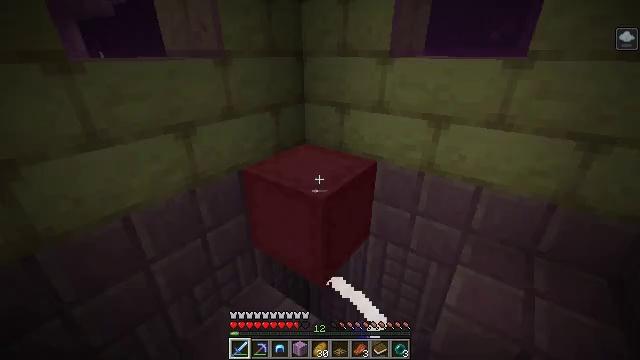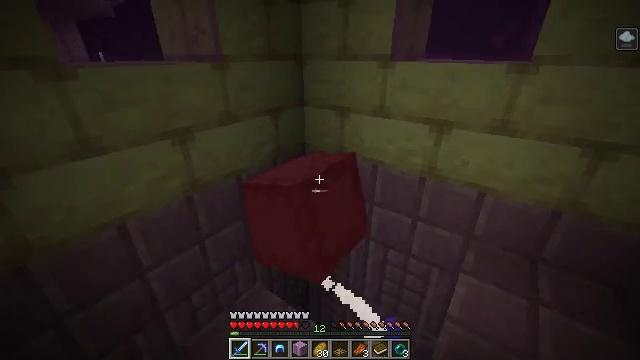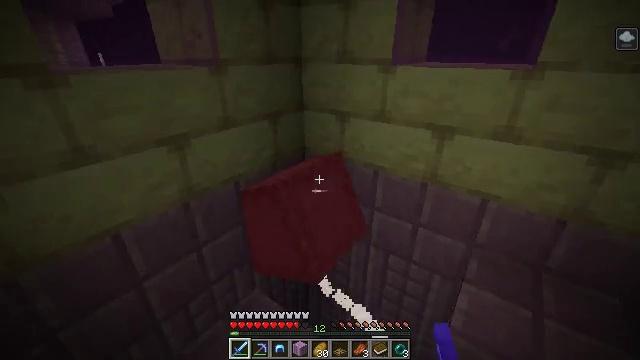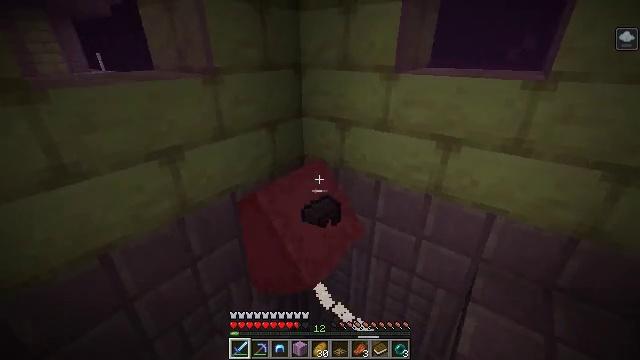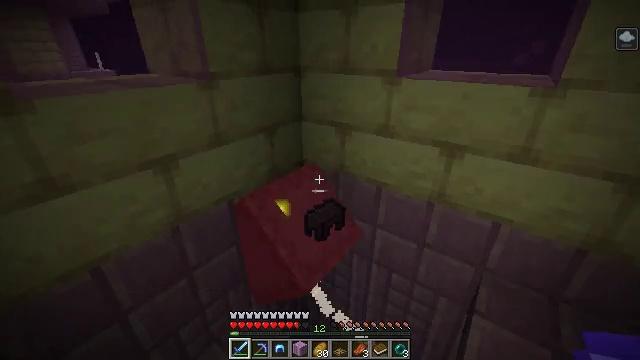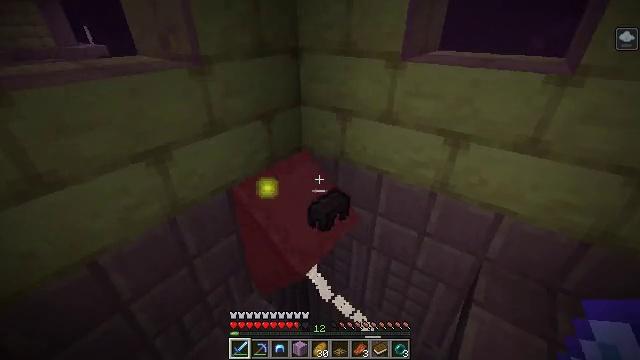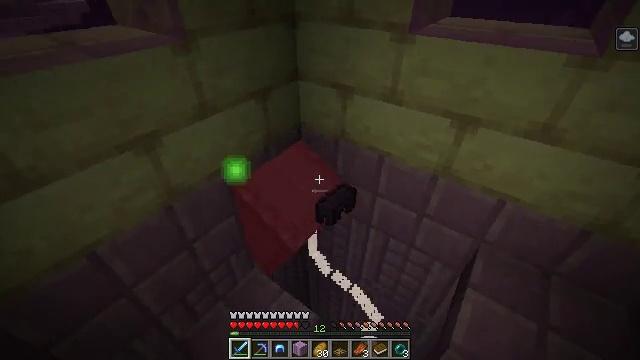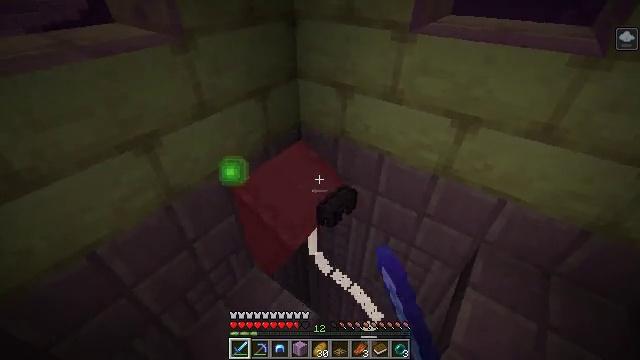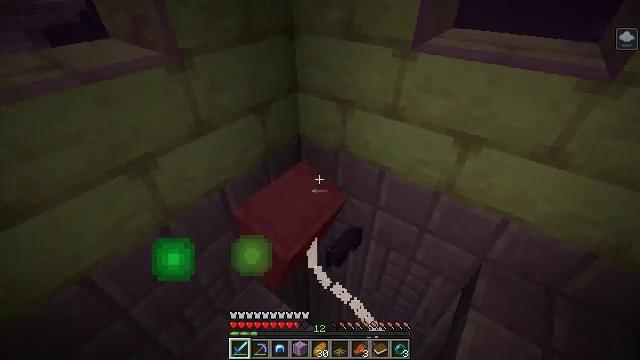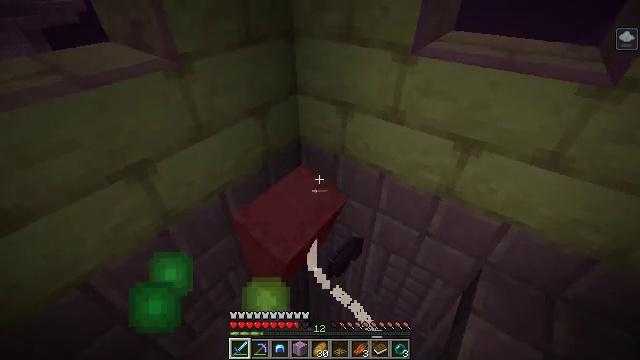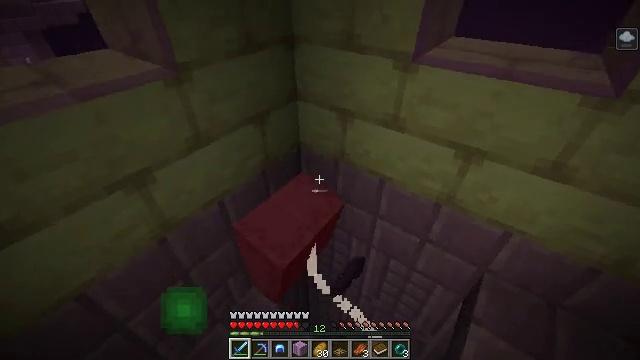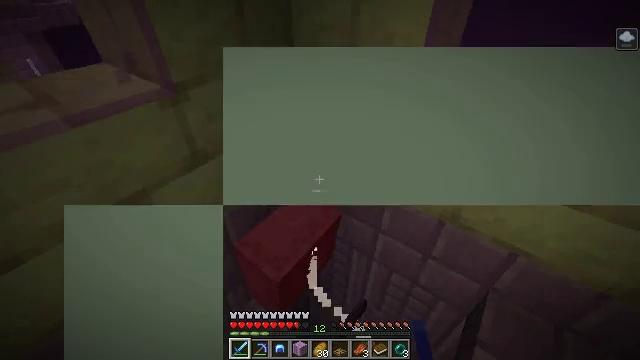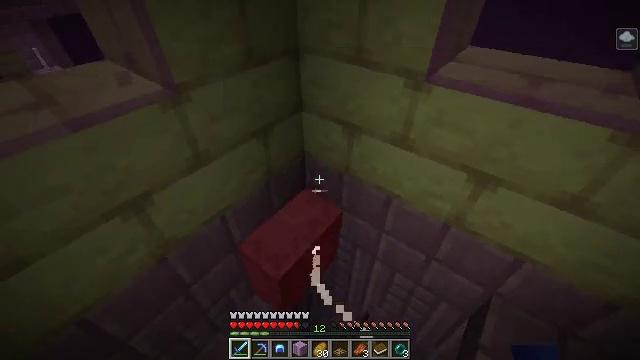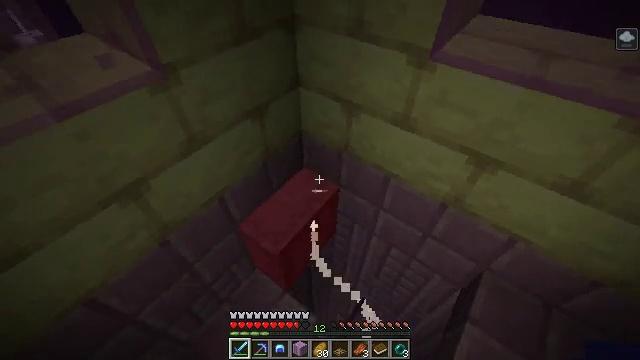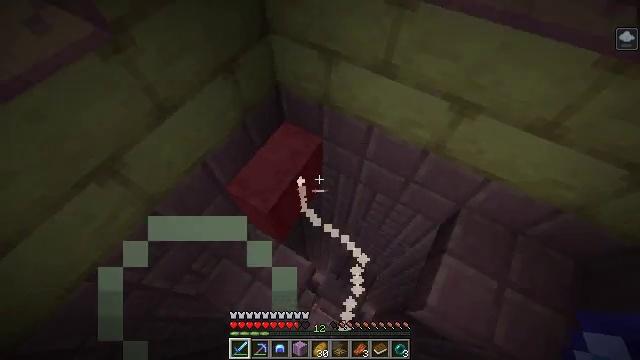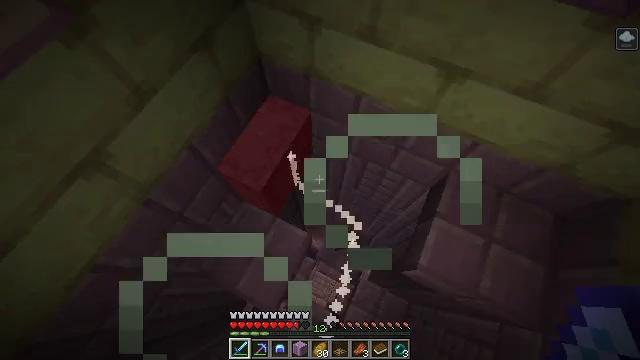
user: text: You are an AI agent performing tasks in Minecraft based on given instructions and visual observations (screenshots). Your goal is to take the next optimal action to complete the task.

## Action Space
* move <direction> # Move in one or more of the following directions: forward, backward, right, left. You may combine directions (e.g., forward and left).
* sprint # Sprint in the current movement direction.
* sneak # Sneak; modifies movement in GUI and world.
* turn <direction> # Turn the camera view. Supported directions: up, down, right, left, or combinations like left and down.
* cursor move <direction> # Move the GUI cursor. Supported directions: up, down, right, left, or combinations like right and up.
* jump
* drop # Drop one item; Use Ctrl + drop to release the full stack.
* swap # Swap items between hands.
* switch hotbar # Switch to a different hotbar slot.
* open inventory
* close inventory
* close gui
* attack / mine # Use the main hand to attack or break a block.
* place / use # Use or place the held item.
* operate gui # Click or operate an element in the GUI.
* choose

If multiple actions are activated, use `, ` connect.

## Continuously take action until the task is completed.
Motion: motion action
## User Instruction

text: Attack the purpur block to obtain it.
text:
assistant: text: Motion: move forward
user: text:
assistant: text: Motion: move forward
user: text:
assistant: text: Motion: no_op
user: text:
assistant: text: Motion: no_op
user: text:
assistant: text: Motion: turn down
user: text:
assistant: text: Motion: turn down, attack / mine
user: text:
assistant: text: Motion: attack / mine
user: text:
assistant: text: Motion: attack / mine
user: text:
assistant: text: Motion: no_op
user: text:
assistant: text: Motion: move forward
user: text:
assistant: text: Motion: move forward
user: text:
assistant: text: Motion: turn left and down
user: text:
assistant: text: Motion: turn down
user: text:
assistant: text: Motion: turn right and down
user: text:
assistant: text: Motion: turn right and down
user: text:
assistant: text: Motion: turn right and down
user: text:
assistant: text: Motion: turn right and down
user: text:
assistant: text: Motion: no_op
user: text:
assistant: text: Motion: no_op
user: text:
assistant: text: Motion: no_op
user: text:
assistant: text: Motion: turn right
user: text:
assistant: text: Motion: turn right and down
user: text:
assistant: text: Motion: turn right and down
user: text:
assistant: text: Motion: turn right
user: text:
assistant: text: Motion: turn right and up
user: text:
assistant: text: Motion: turn right and up
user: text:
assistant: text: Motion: turn right and up
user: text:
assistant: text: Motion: turn right and up
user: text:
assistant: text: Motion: no_op
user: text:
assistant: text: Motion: no_op